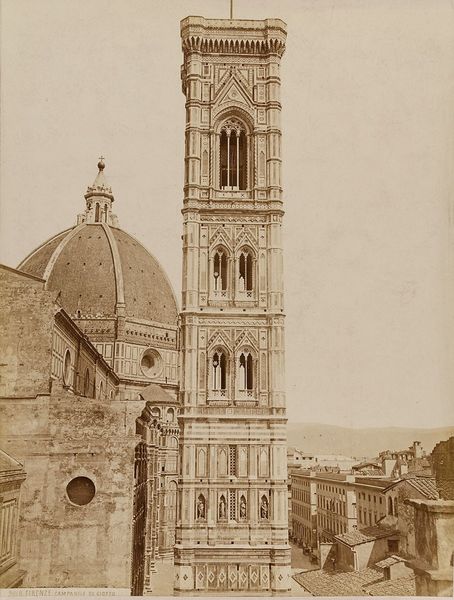
Titel: Firenze - Campanile di Giotto
Künstler: Giacomo Brogi
Standort: Hamburg
Institution: Museum für Kunst und Gewerbe Hamburg
Schlagwörter: kirchturm, stadt, ort, dorf, foto, fotografie, photographie, stadtansicht, glockenturm, dom, kathedrale, photo, dorfkirche, maria, campanile, basilika, fiore, santa, kirchenbau, architekturfotografie, ausstattung, albumin, giotto, lichtbild, sachfotografie, historische, stadtkirche, architekturphotographie, bildwerke, angewandte und bildende kunst, hessische systematik, schwarzweißpositivverfahren, silbersalzverfahren, schwarzweißfotografie, gebäude, örtlichkeit, straße, stätte, objektstudien, sachphotographie, albuminpapier